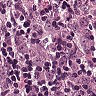
Metastatic tissue present: yes